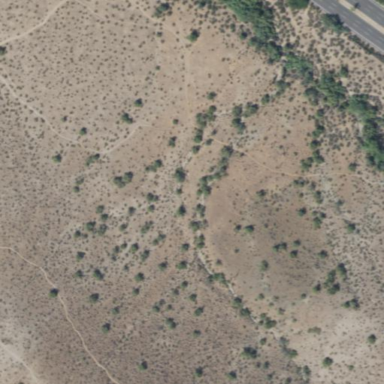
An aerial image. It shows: Area covered in scrub vegetation.